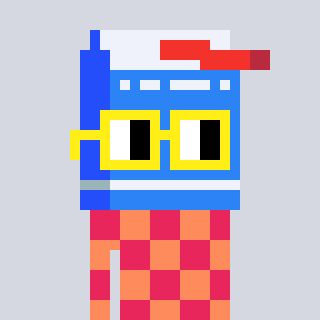
a pixel art character with square yellow glasses, a milk-shaped head and a peachy-colored body on a cool background